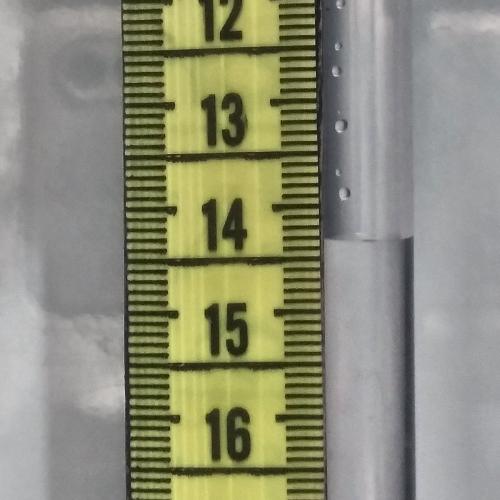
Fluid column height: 14.3 cm